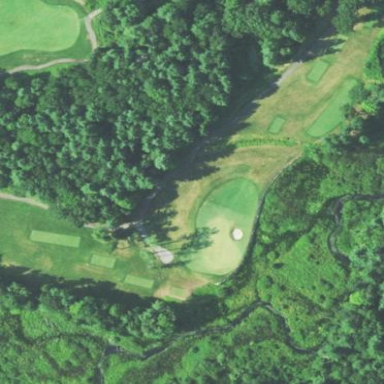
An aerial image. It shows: Area of rough grass used for golf.